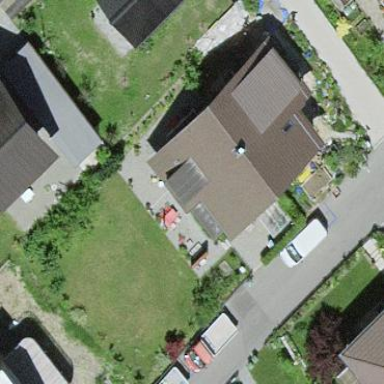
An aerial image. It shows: House with skillion roof shape.